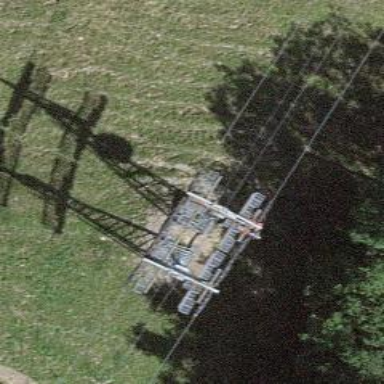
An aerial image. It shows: Pylon used for aerialway.